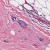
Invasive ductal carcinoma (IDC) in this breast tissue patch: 1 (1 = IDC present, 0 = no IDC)